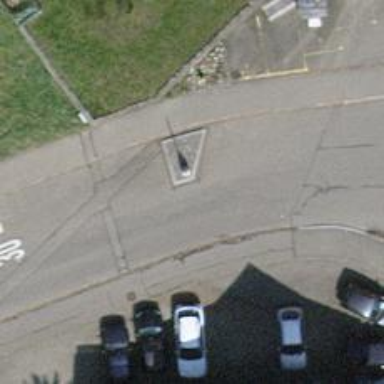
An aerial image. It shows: Traffic calming feature called choker.